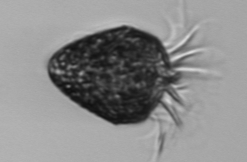
Label: Strombidium_morphotype2